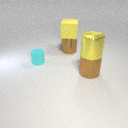
large brown metal cylinder below large yellow metal cylinder